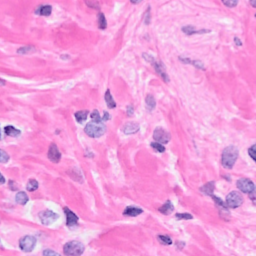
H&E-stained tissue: Breast